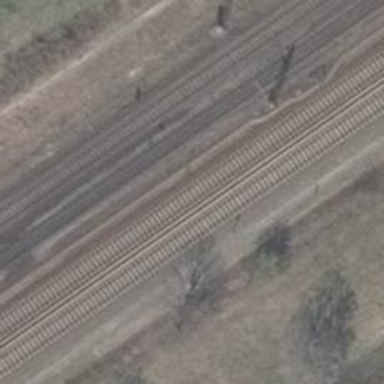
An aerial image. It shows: Solitary milestone along the railway.